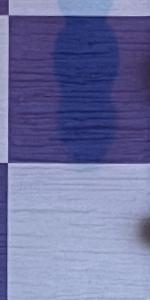
Label: Empty